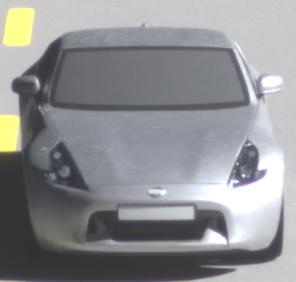
Make: Nissan
Model: 370Z Coupé
Detailed model: 370Z (Z34) Coupé
Model produced from: 2009/12
Model produced until: 2013/03
Doors: 3
Color: white
Road condition: dry road
Daytime: morning or afternoon
Contrast: high contrast